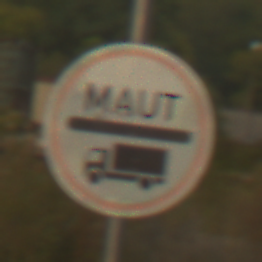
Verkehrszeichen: Mautpflicht
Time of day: SunriseSunset
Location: Outdoor (Suburban)
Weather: PartlyCloudy
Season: NotSpecified
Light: Natural